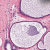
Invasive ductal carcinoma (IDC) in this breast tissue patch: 0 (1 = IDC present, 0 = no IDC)